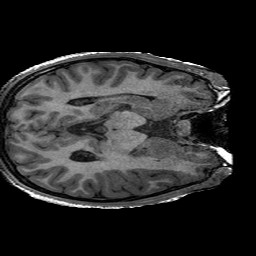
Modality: T1w
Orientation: axial
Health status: ill
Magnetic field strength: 3 T